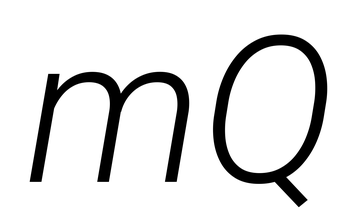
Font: Roboto-Italic_Light_Italic